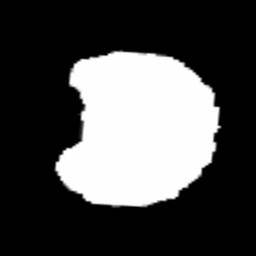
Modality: FA
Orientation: coronal
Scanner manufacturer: siemens
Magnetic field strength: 3 T
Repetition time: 3.6 s
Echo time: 0.092 s